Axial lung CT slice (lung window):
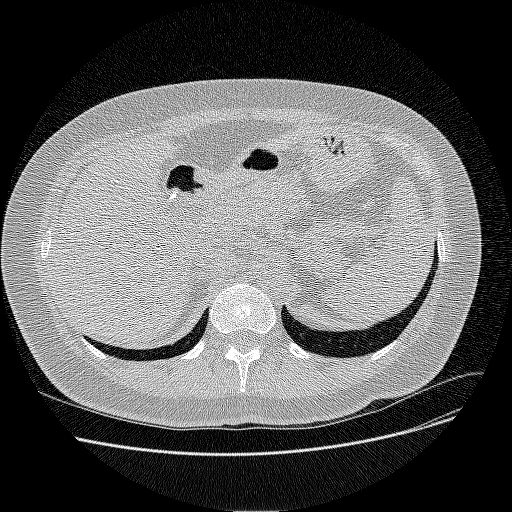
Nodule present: no